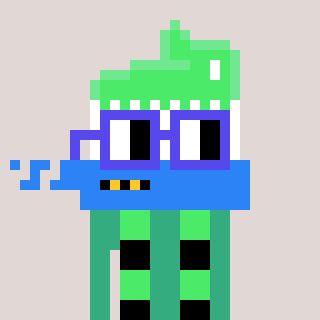
a pixel art character with square blue glasses, a toothbrush-shaped head and a teal-colored body on a warm background